Field crop: maize
Growth stage: 2
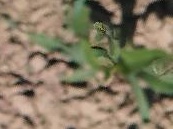
Species: maize